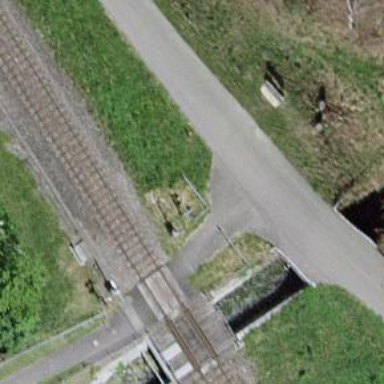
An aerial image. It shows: Cycle barrier.